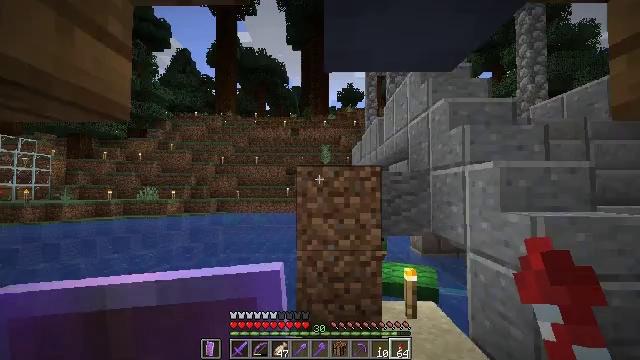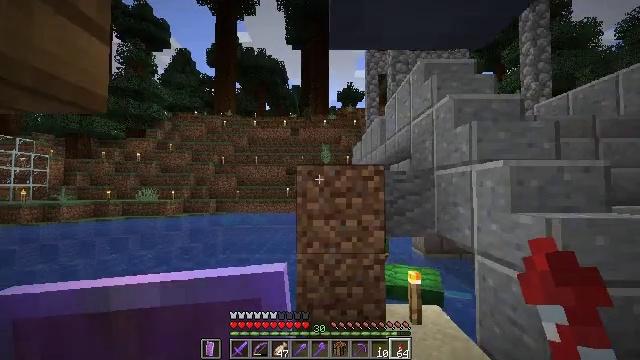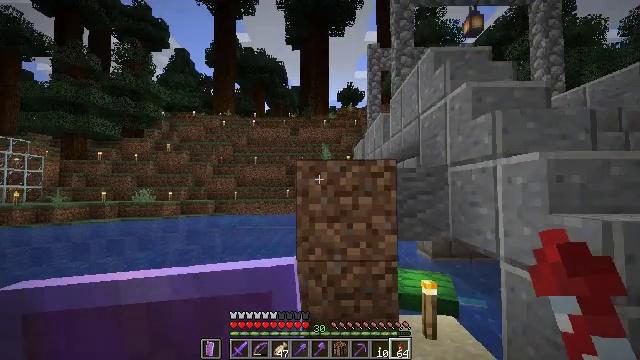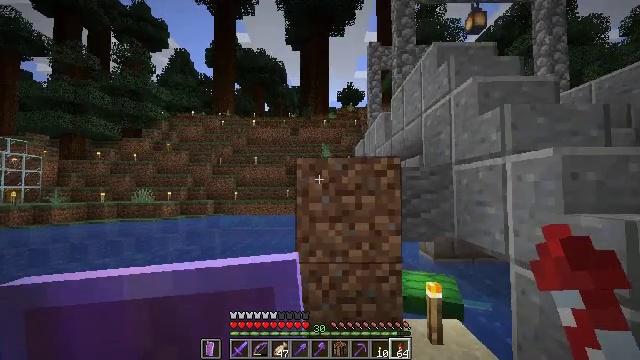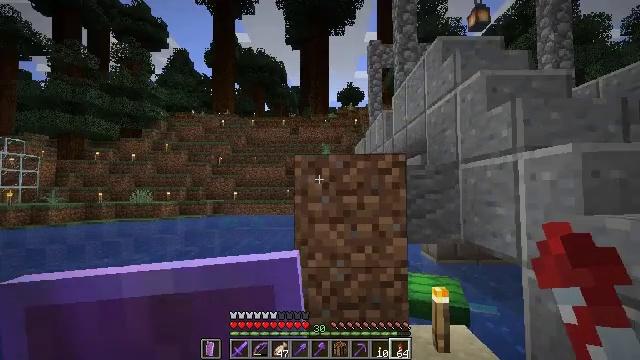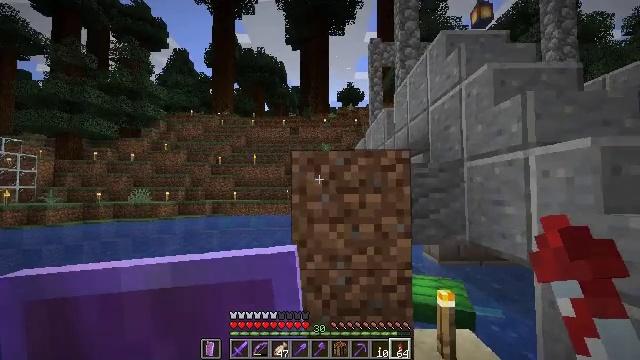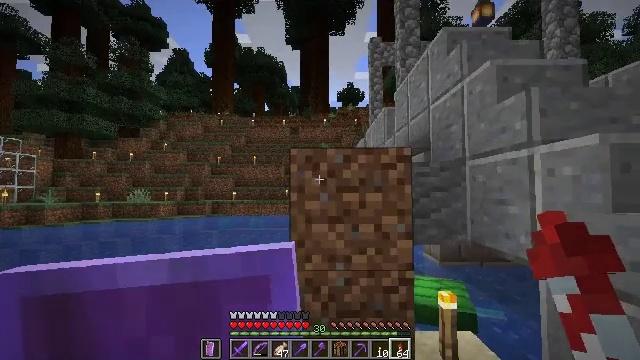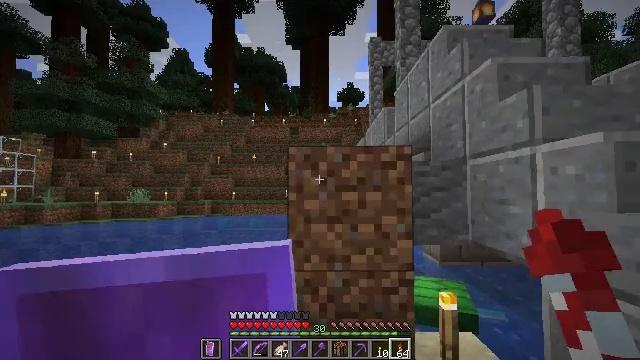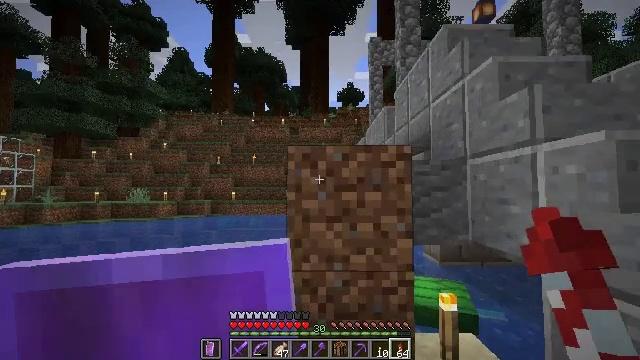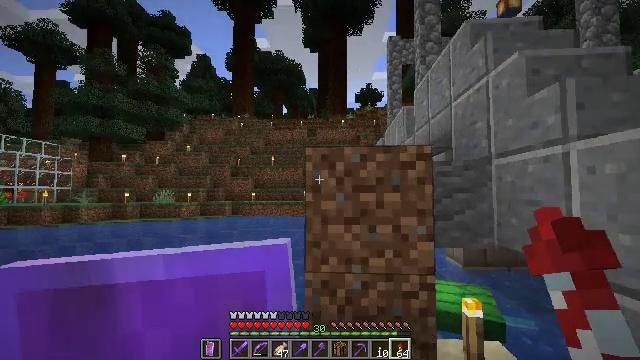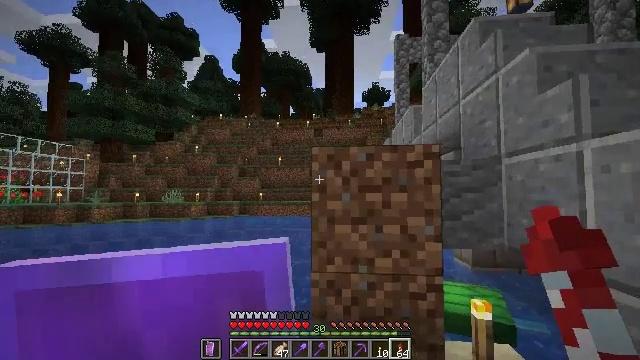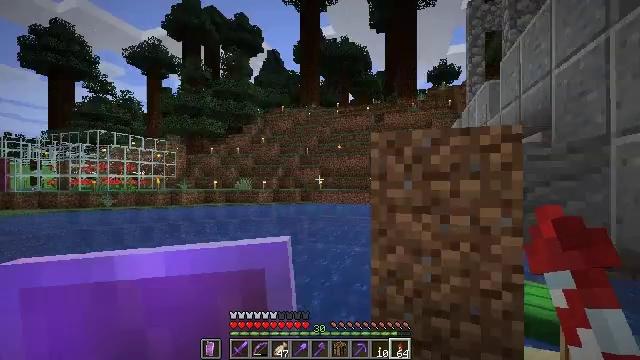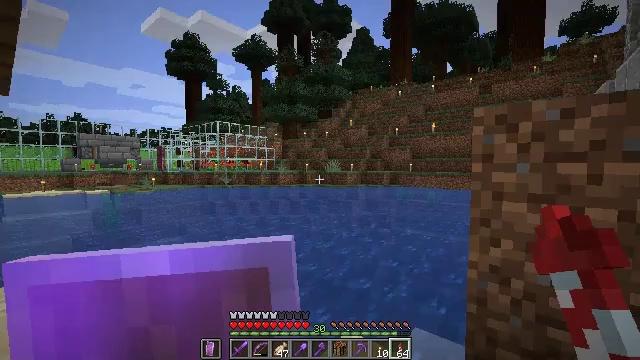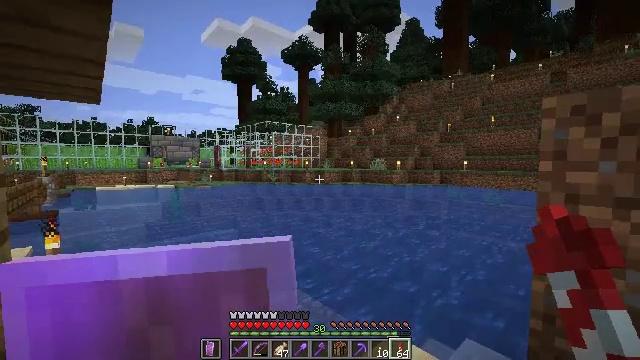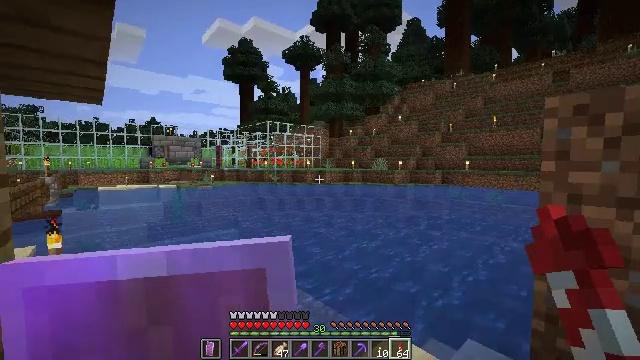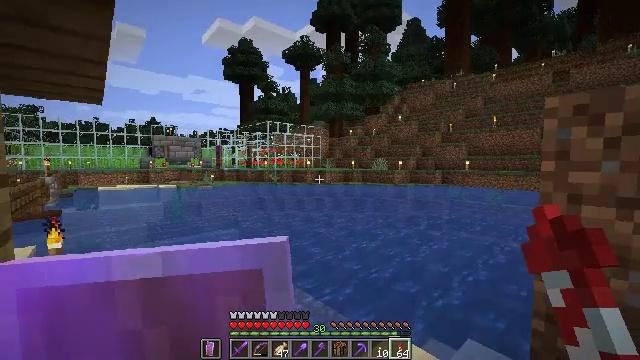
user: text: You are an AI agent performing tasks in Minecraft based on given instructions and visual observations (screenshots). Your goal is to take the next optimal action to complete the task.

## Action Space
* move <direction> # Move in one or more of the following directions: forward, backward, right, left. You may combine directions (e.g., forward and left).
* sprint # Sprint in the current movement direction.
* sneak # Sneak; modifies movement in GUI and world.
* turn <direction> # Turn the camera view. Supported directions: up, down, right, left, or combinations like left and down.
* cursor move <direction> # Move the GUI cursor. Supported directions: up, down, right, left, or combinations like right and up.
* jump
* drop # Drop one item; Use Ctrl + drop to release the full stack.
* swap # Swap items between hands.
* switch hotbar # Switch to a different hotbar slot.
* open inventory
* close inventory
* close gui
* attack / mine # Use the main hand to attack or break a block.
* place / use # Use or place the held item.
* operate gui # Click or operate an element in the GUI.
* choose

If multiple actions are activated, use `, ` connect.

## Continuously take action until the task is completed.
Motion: motion action
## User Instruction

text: Remove the sticky piston from its position.
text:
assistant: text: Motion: move forward
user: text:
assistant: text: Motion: move forward
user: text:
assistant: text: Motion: move forward
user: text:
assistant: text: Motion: no_op
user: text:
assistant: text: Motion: no_op
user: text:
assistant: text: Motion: no_op
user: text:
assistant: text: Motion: no_op
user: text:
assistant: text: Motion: no_op
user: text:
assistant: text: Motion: turn left
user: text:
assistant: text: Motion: turn left
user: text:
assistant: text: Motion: turn left and down
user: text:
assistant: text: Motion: turn left and down
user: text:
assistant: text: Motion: turn left
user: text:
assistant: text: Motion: no_op
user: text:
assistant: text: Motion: no_op
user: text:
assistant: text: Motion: no_op
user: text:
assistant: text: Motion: turn right
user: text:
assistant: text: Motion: turn right
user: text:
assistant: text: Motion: move forward, turn right
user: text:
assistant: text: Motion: move forward
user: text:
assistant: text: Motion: move forward
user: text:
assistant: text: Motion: move forward
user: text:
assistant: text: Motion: move forward
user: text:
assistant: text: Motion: move forward
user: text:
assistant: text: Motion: move forward, sprint
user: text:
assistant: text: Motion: move forward, sprint, turn left
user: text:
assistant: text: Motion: turn left
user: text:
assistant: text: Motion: turn left
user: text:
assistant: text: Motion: turn left and down
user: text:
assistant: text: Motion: turn left and down